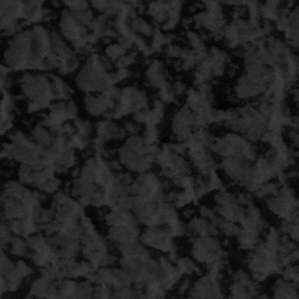
Label: frost